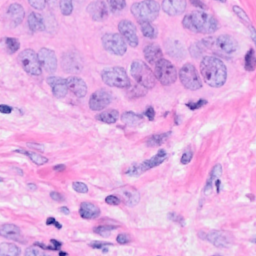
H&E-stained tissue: Breast